Field crop: tomato
Growth stage: 1
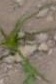
Species: cyperus